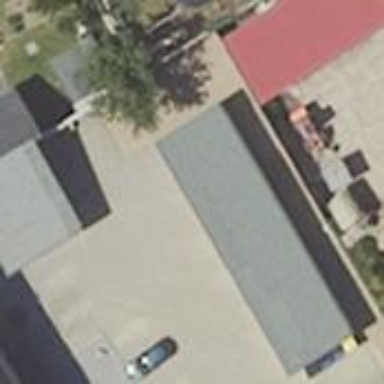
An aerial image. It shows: Group of garages.